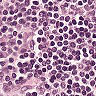
Metastatic tissue present: no